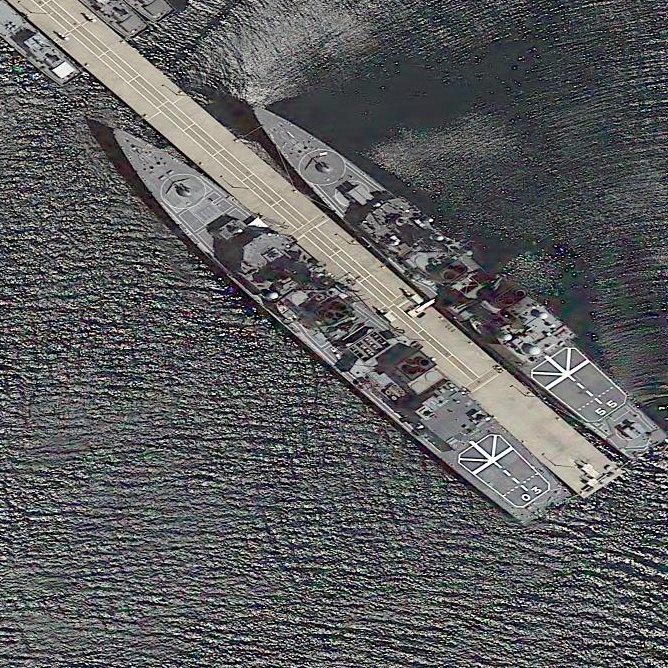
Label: destroyer